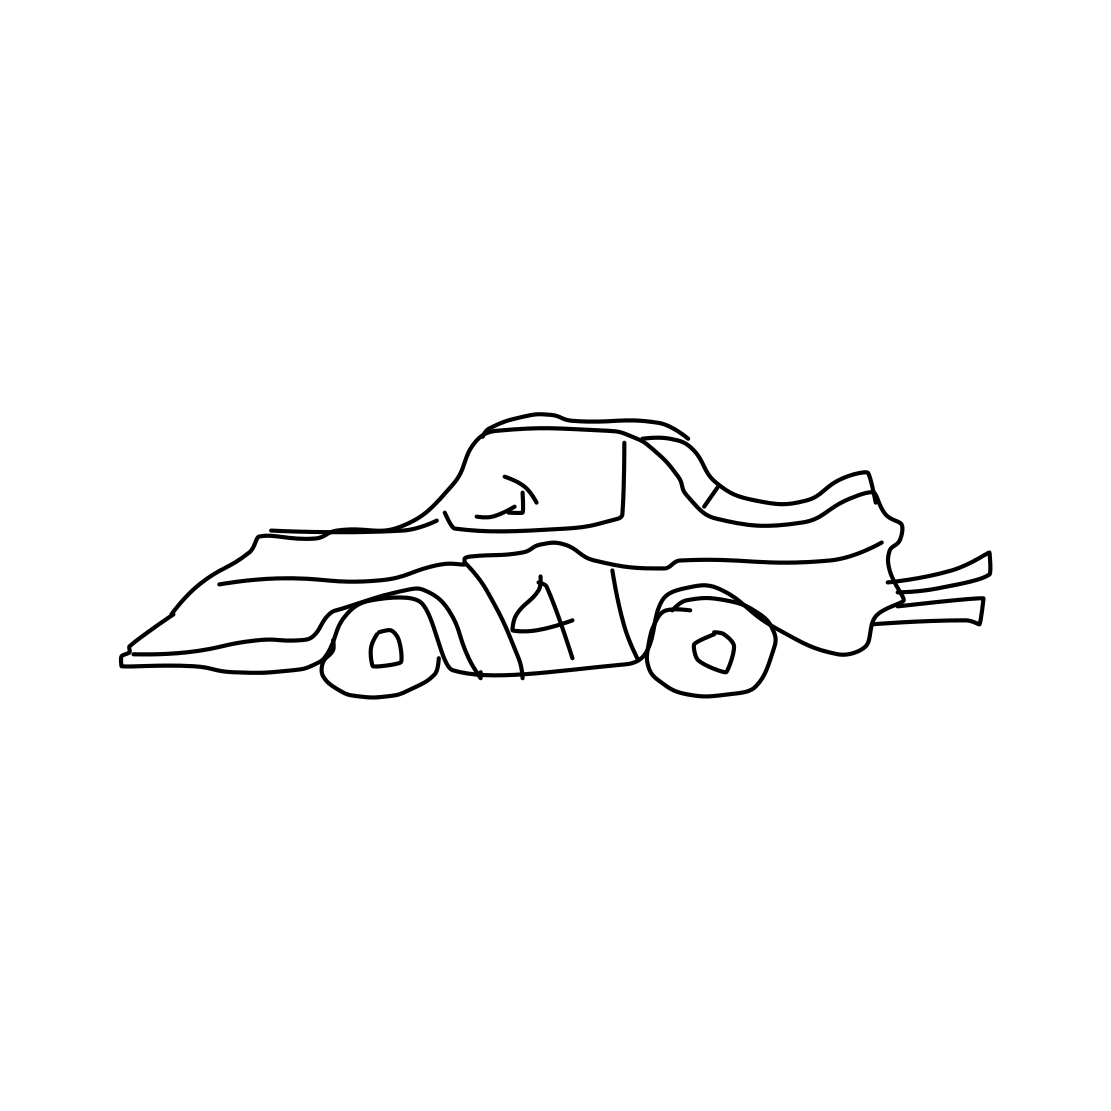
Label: race car